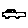
Label: car